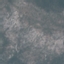
Land use / land cover class: HerbaceousVegetation